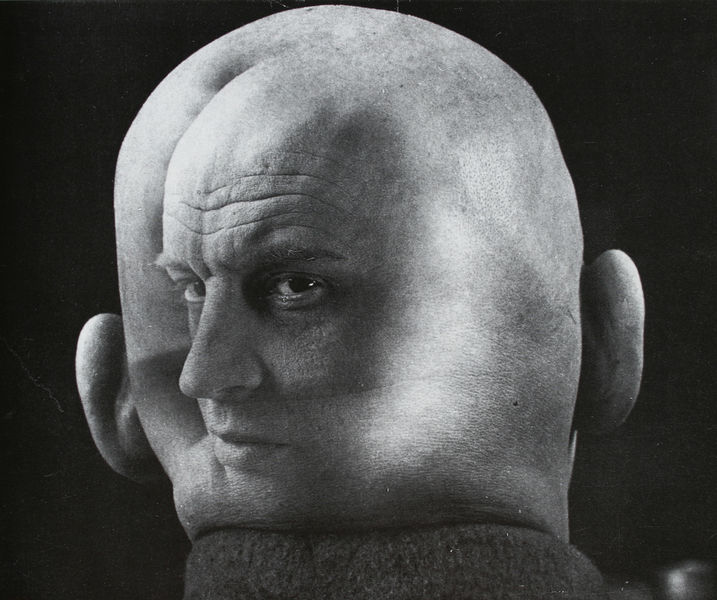
Titel: Karikatur Alexander Rodtschenkos
Künstler: Giorgij Petrusow
Standort: Köln
Institution: Galerie Alex Lachmann
Schlagwörter: haut, kopf, mann, schatten, weiß, kubistisch, grau, hintergrund, licht, mund, nase, schwarz, stirn, blick, augen, falten, gesicht, kragen, bildnis, portrait, porträt, lippen, ohren, wangen, furchen, nacken, brauen, glanz, glatze, hinterkopf, collage, surreal, surrealismus, foto, fotografie, photographie, hinten, schwarzweiß, stirnfalten, nasenloch, photo, schläfe, seiten, halbprofil, runzeln, männlich, verlauf, aufnahme, vorne, illusionistisch, rückblick, montage, hirn, kopg, nasenwurzel, bildschärfe, fotomontage, man ray, januskopf, rücksicht, balichtung, s/w fotografie, schwarzweißß, augenbarauen, verschneidung, vornhinten, überblensung